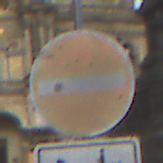
Verkehrszeichen: VerbotDerEinfahrt
Zusatzzeichen unten: MehrspurigeFahrzeugeFrei9
Umgebung: Outdoor, Urban
Tageszeit: MorningAfternoon
Wetter: PartlyCloudy
Licht: Natural
Jahreszeit: NotSpecified
Kontrast: LowContrast